Chest X-ray:
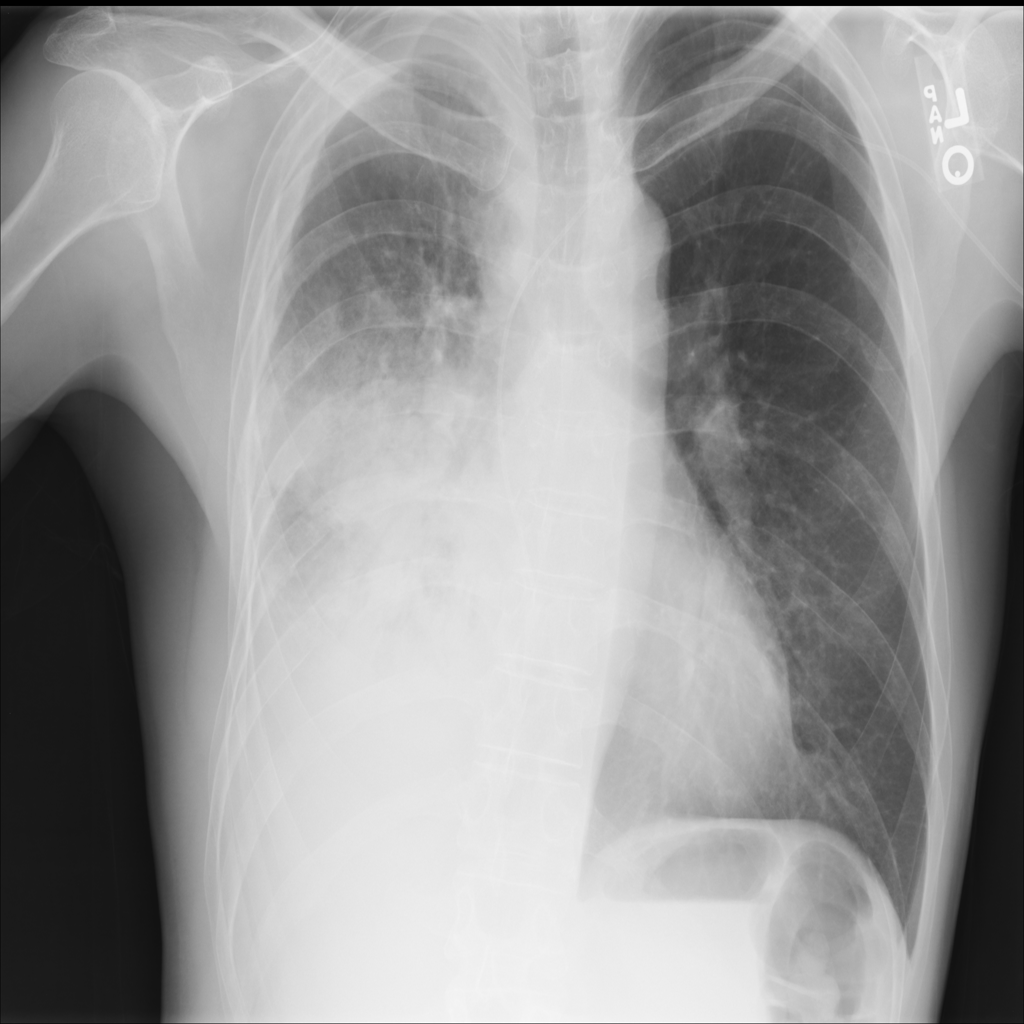
Findings: Atelectasis, Consolidation, Effusion, Pleural Thickening
No abnormal finding: no